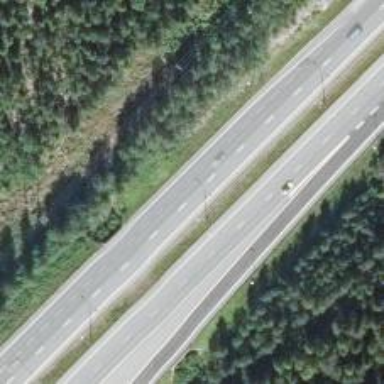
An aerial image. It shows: Motorway junction.